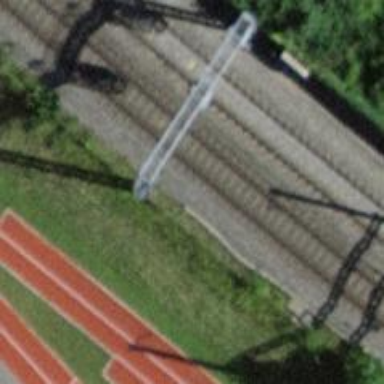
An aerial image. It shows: Railway signal.